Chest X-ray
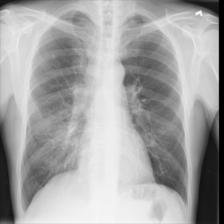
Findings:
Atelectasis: positive
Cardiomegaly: negative
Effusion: negative
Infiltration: positive
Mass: negative
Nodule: negative
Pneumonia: positive
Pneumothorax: negative
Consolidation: negative
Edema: negative
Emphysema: negative
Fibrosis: negative
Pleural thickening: negative
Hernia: negative